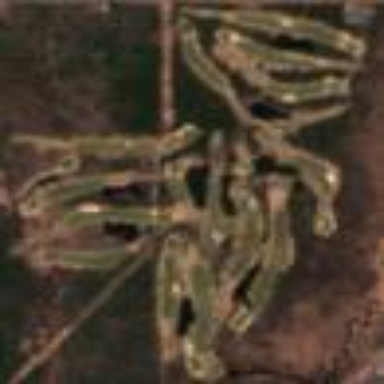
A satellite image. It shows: Golf course.